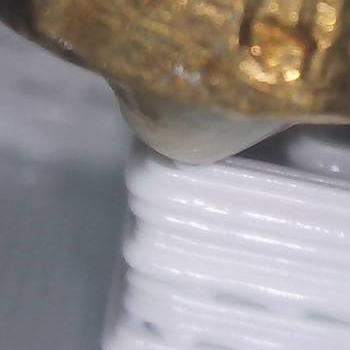
Flow rate: 70%